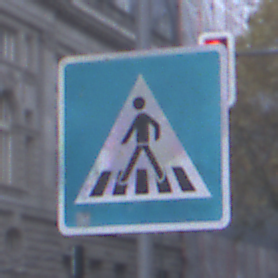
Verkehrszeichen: FussgaengerueberwegRechts
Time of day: SunriseSunset
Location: Outdoor (Urban)
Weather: PartlyCloudy
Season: NotSpecified
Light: Natural